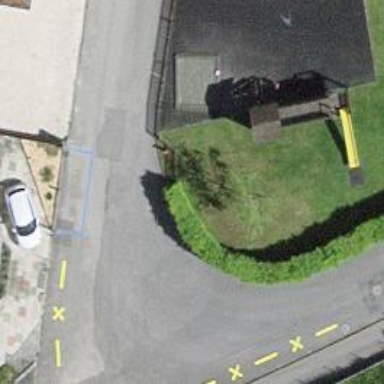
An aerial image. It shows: Post box is visible.